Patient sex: M
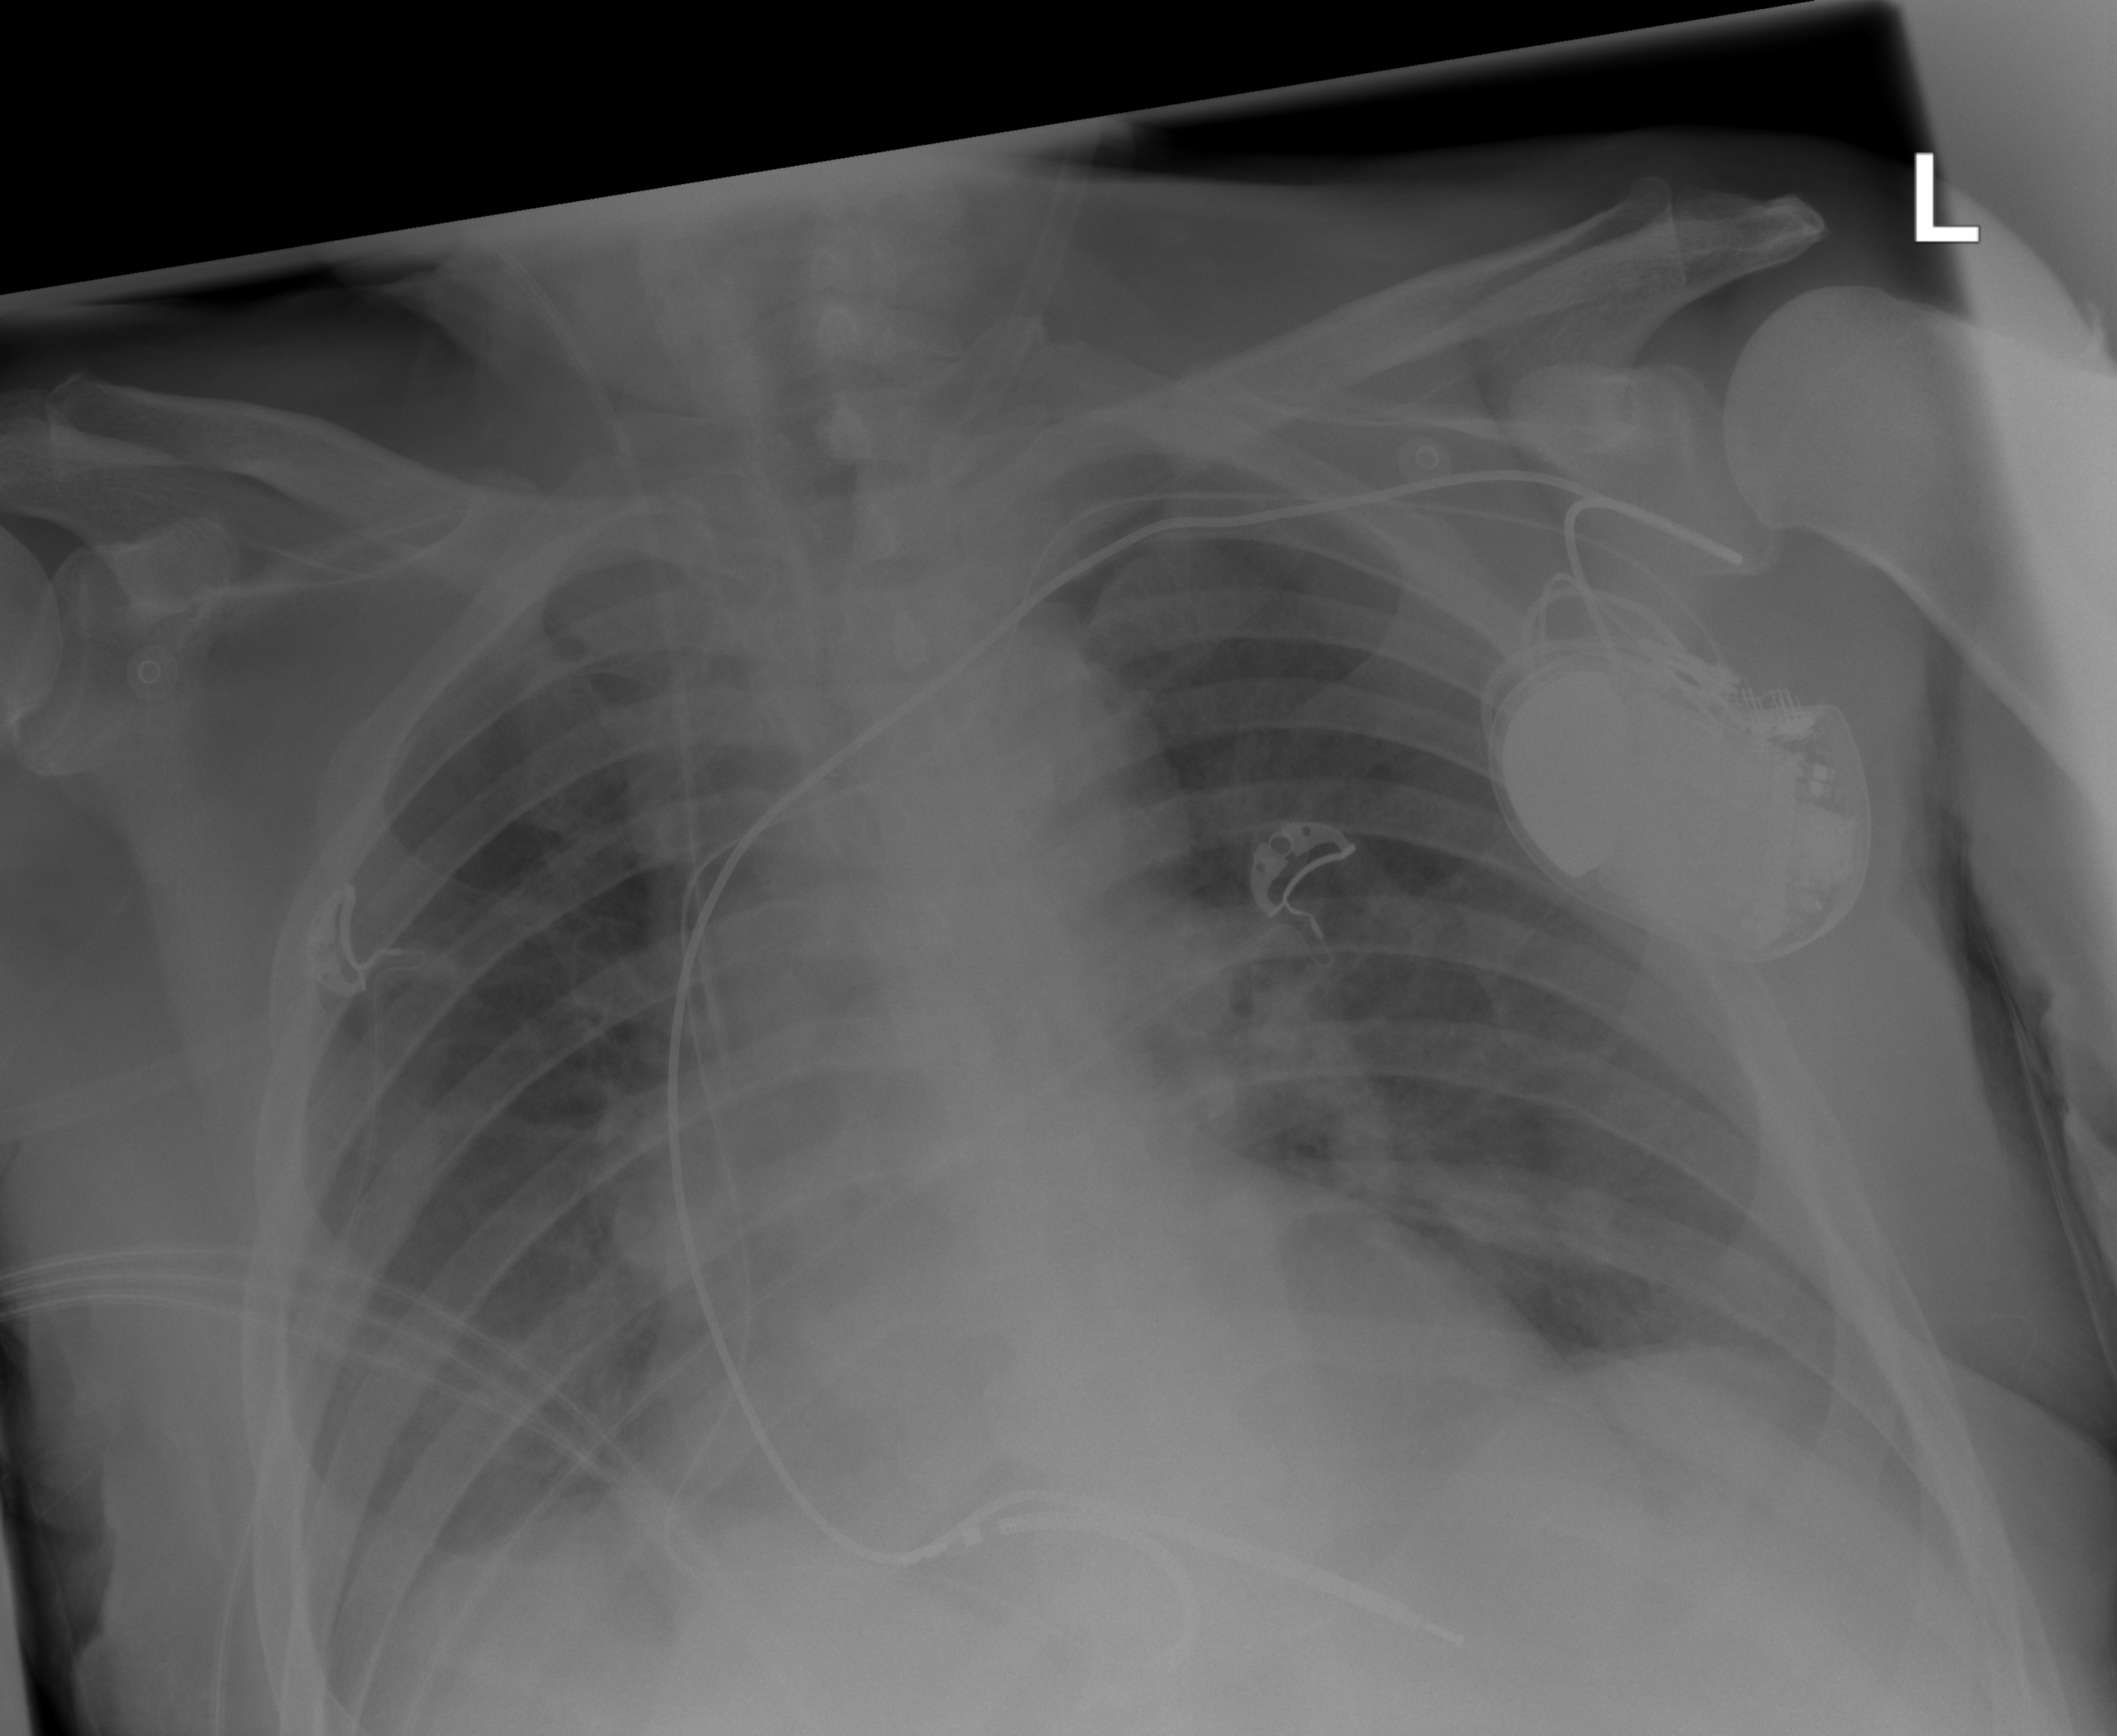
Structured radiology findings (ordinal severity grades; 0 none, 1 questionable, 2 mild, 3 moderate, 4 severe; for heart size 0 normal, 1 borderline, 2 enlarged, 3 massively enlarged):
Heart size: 1
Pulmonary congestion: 0
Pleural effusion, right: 2
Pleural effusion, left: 0
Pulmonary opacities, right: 0
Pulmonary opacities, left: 0
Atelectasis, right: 0
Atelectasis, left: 0